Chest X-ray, PA view. Patient: 47 years old, sex F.
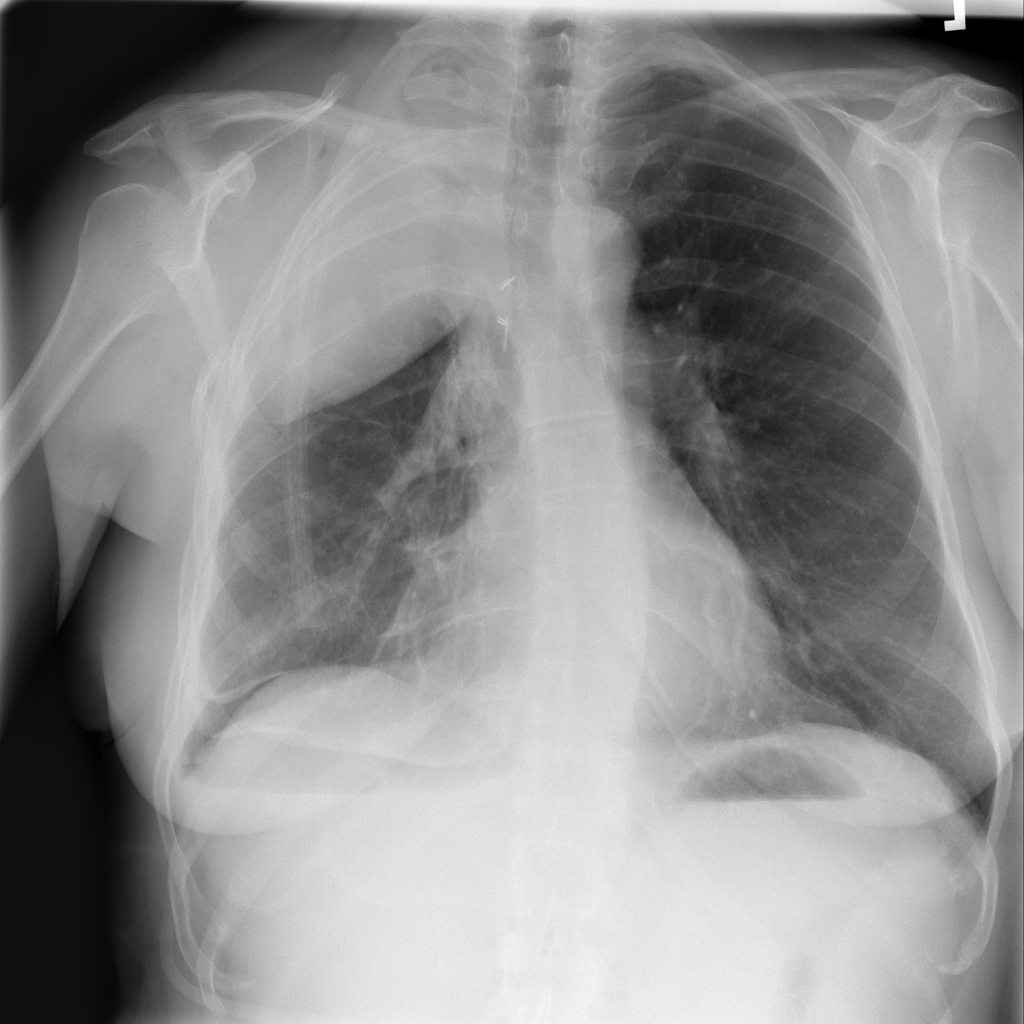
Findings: Mass, Pneumothorax